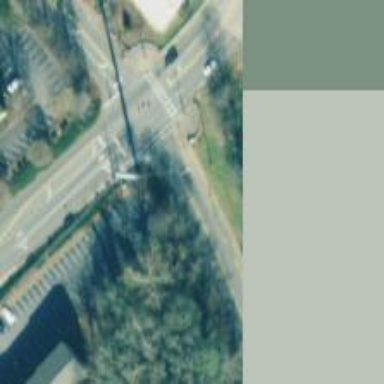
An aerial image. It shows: Footway with marked crossing lines.